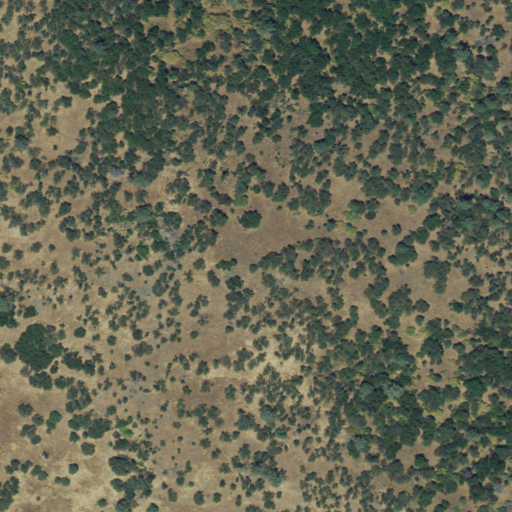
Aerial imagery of mountain in California named Mount Ararat containing shrub, deciduous forest, mixed forest, evergreen forest, and grassland